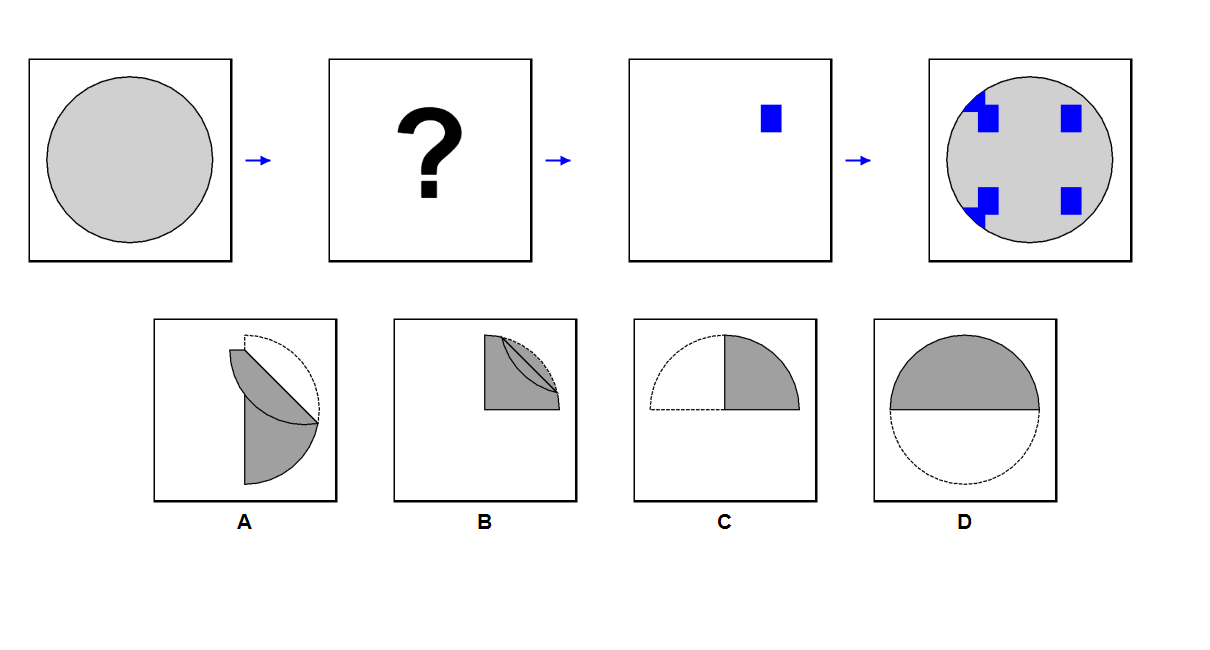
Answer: A